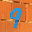
Label: 9